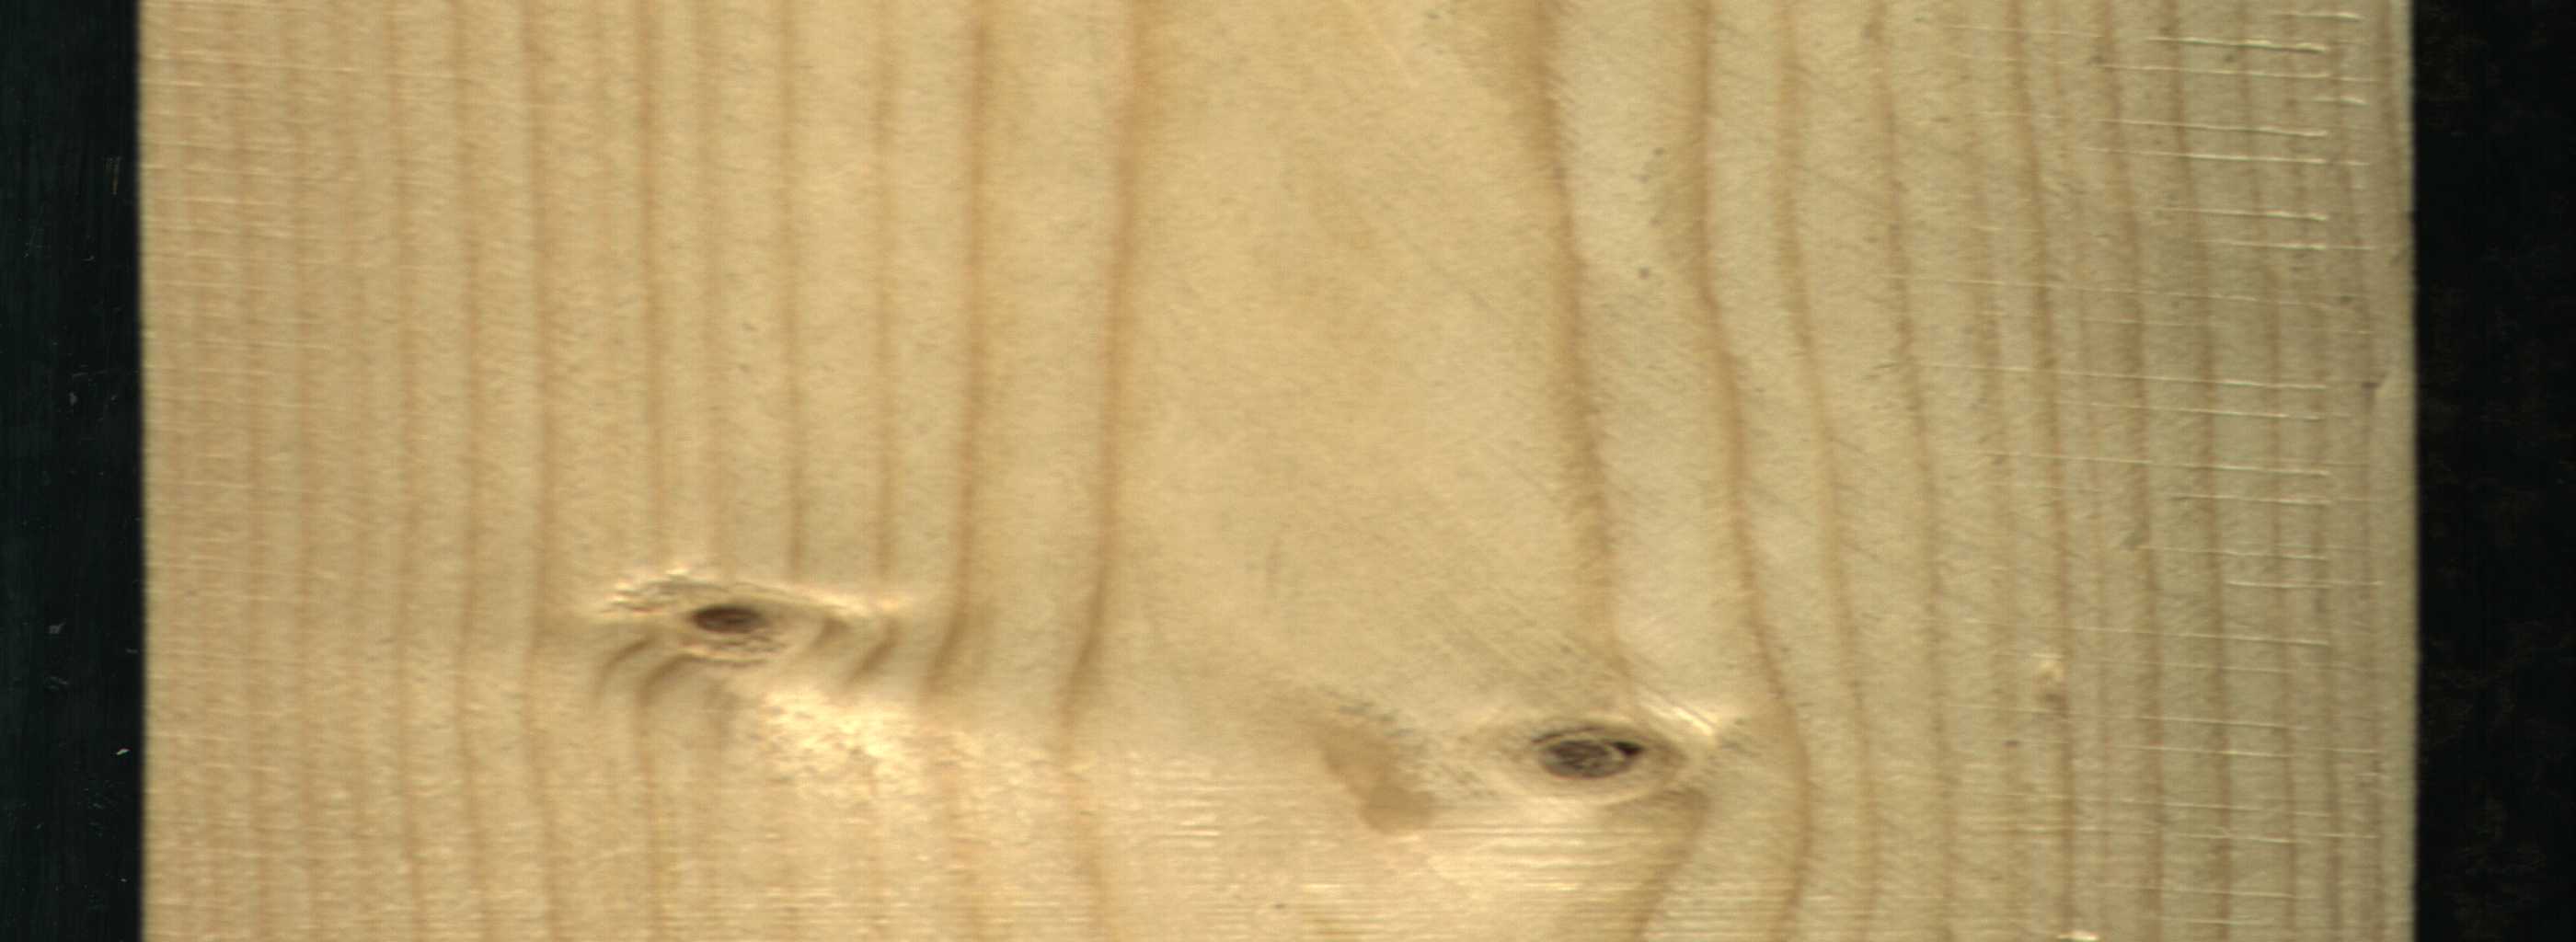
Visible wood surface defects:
Live_Knot
Live_Knot